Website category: university
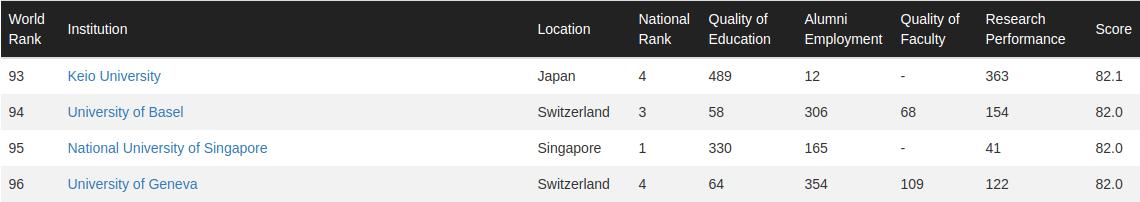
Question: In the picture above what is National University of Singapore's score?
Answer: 82.0

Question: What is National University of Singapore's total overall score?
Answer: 82.0

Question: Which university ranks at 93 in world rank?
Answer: Keio University

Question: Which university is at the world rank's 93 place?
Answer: Keio University

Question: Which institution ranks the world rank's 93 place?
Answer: Keio University

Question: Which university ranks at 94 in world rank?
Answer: University of Basel

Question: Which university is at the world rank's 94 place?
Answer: University of Basel

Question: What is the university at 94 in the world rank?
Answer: University of Basel

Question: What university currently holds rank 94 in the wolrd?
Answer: University of Basel

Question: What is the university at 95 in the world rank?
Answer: National University of Singapore

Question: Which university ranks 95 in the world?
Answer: National University of Singapore

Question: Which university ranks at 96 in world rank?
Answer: University of Geneva

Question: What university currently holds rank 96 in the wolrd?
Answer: University of Geneva

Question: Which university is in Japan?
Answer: Keio University

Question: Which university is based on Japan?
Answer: Keio University

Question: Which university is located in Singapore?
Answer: National University of Singapore

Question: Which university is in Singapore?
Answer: National University of Singapore

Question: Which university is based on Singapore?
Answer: National University of Singapore

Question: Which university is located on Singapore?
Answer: National University of Singapore

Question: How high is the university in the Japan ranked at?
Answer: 93

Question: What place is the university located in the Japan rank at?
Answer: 93

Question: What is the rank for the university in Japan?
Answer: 93

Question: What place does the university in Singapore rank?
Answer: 95

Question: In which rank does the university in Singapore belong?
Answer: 95

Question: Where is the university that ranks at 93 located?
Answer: Japan

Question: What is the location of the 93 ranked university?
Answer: Japan

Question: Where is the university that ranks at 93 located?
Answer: Japan

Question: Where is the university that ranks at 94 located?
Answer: Switzerland

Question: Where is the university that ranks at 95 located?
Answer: Singapore

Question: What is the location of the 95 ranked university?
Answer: Singapore

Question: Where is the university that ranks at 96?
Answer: Switzerland

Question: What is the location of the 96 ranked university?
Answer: Switzerland

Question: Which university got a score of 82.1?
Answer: Keio University